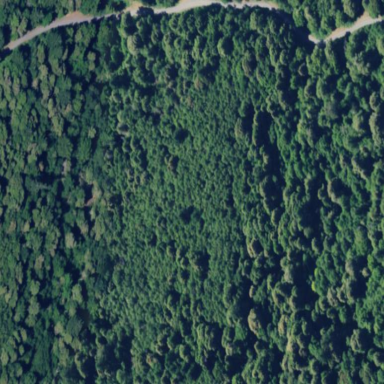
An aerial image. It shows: Forest area.